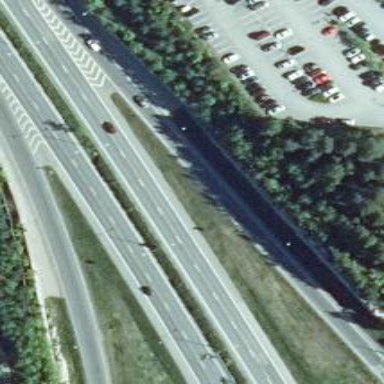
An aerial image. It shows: Trunk highway.